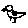
Label: bird